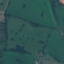
Land use / land cover: Pasture